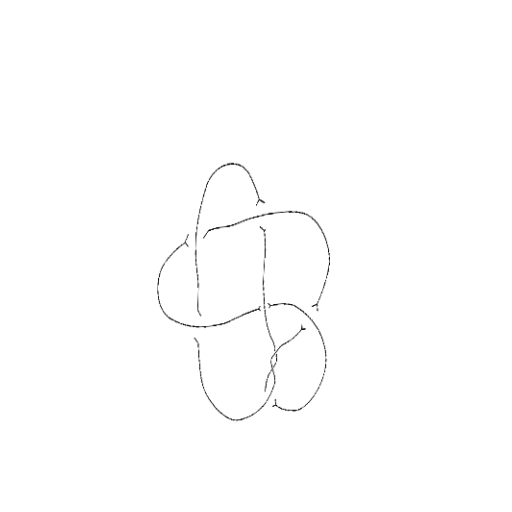
Crossing number: 8